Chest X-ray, PA view. Patient: 36 years old, sex F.
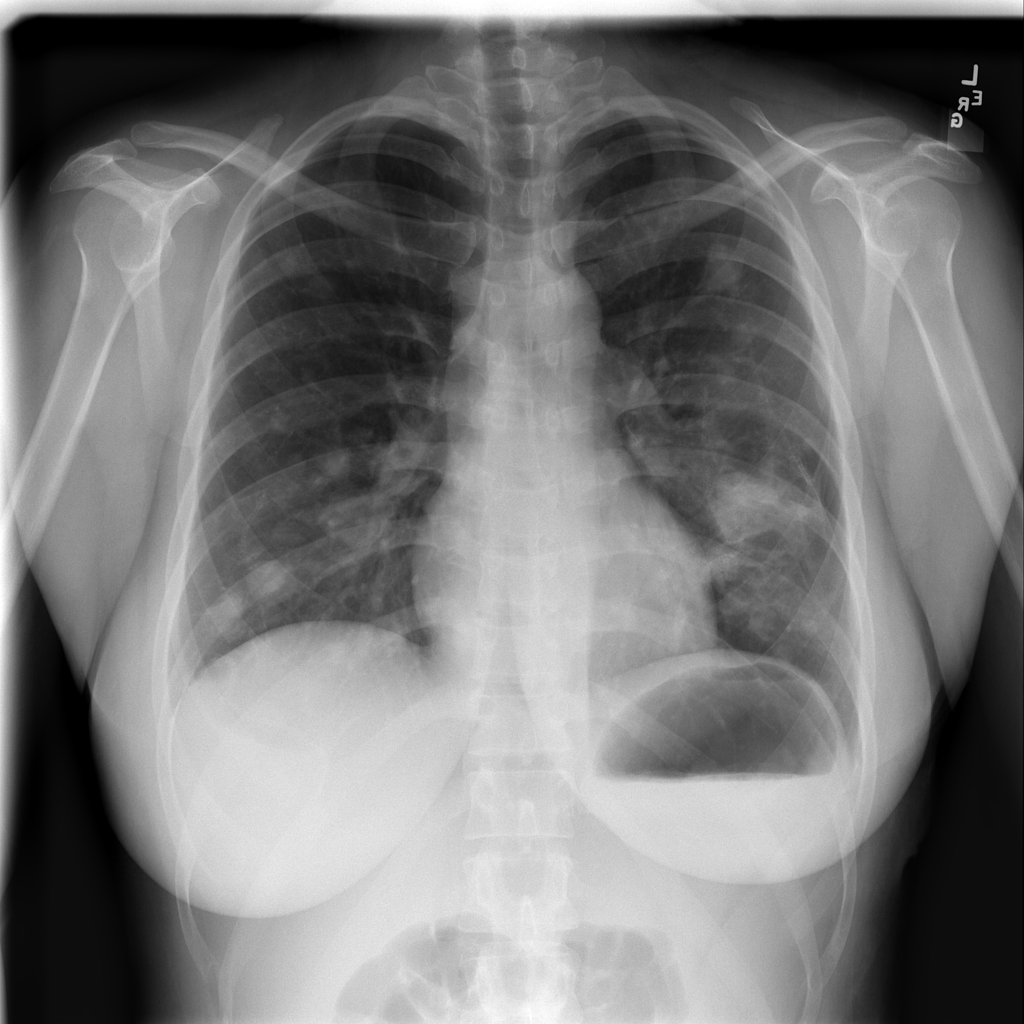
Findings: Nodule